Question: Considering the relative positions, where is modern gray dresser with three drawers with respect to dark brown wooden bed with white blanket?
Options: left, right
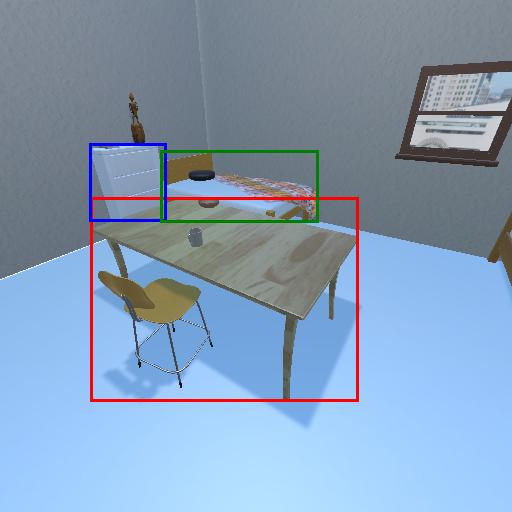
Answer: left